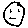
Label: circle